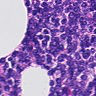
Metastatic tissue present: no